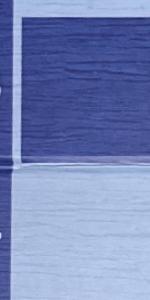
Label: Empty